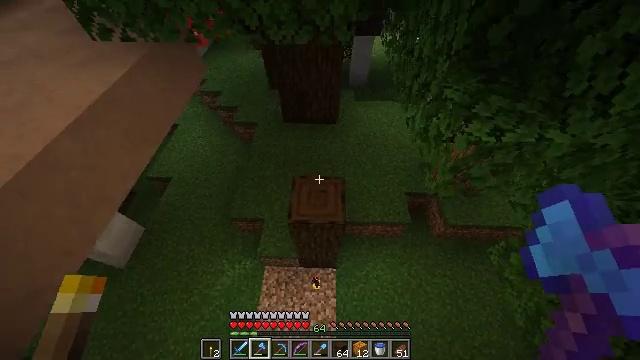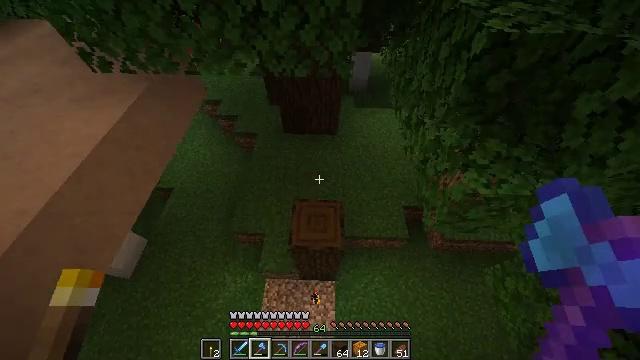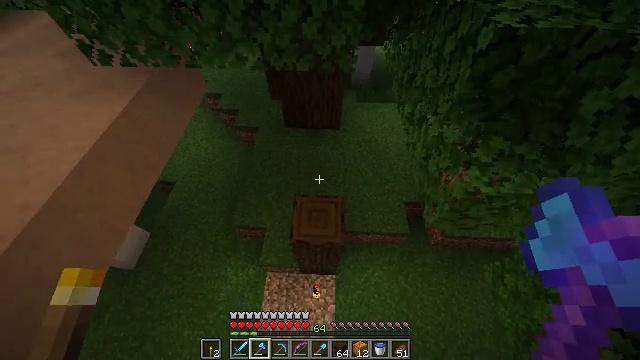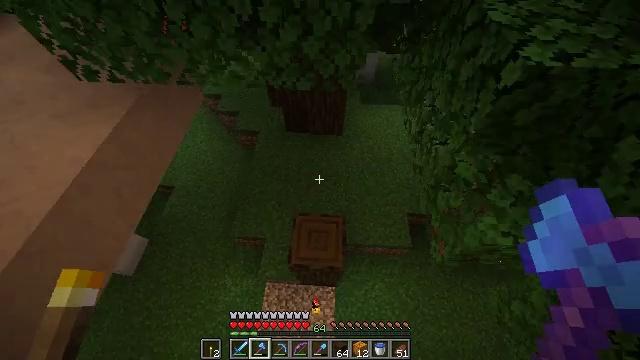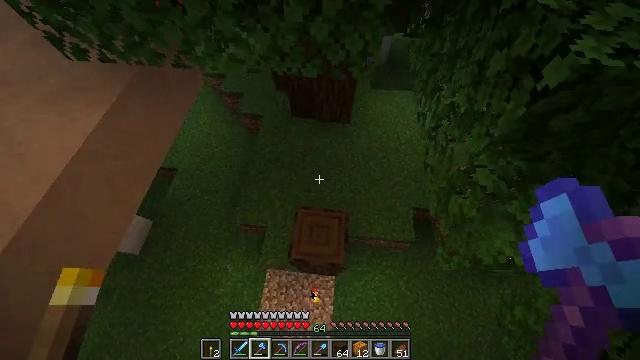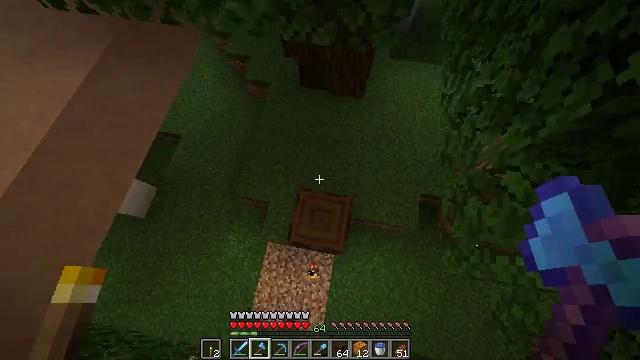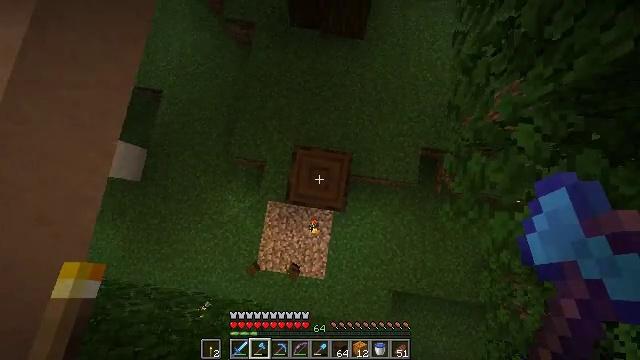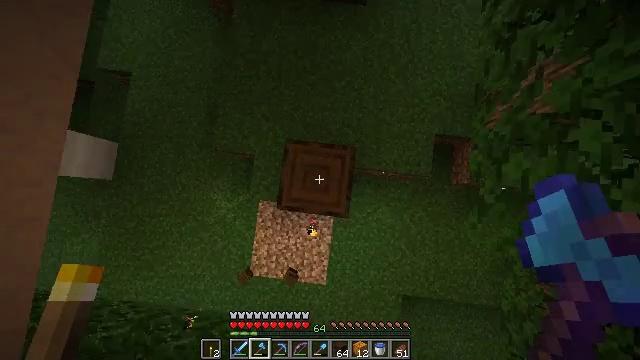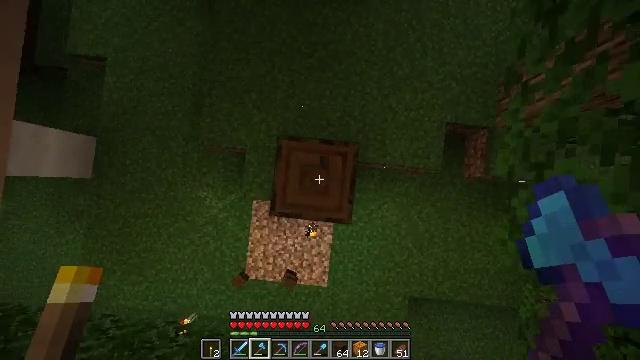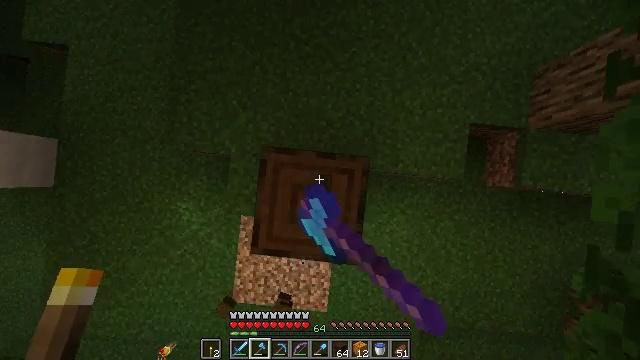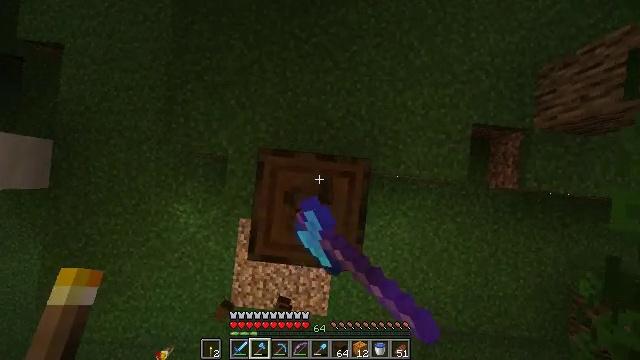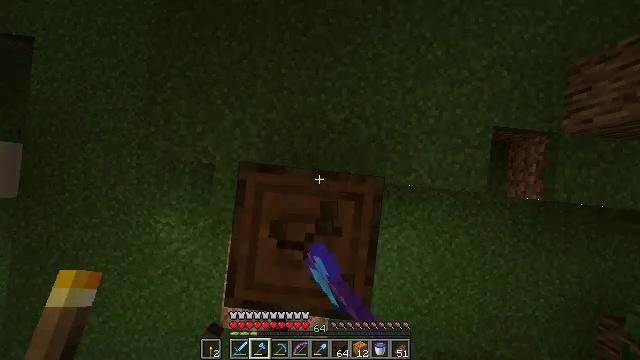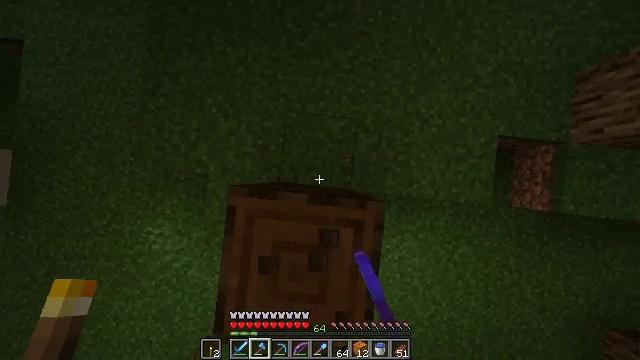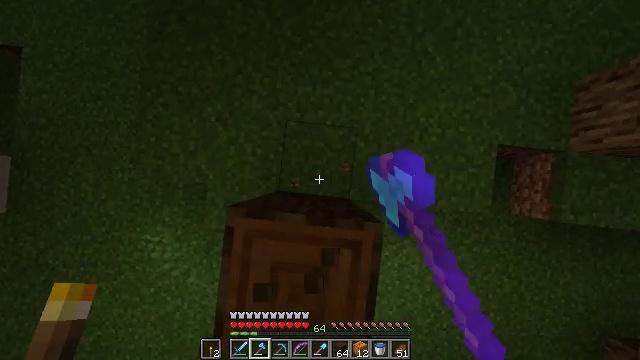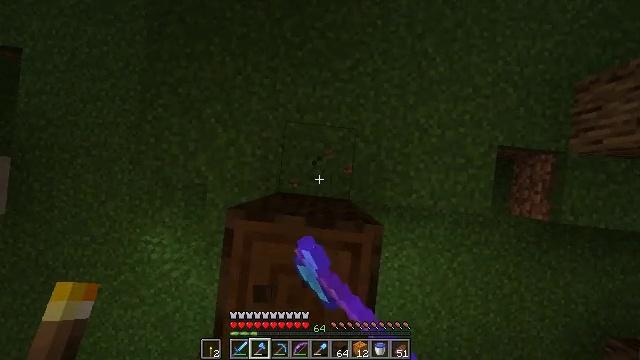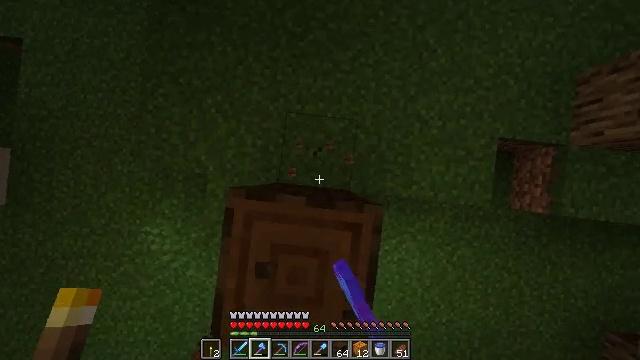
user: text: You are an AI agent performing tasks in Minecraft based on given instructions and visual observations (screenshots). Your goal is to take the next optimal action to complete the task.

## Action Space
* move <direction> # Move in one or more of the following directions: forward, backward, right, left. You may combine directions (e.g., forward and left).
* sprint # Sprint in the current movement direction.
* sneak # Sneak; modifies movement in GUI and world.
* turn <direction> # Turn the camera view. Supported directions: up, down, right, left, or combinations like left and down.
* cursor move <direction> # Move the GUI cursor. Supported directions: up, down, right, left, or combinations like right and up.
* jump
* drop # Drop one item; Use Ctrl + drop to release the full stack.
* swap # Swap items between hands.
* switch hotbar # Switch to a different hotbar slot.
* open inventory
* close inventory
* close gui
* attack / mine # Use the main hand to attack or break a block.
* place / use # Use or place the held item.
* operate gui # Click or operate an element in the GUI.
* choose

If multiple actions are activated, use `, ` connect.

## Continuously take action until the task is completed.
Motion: motion action
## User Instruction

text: Mine the dark oak log from a tree.
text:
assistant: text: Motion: move forward, sprint, turn down
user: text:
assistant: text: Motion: move forward, sprint, turn down
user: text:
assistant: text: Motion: move forward, sprint, turn down
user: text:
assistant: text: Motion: move forward, sprint, turn left and down
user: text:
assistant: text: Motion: turn left and down
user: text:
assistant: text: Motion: turn right and down
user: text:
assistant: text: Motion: turn right and down
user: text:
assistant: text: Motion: turn down, attack / mine
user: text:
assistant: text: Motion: turn down, attack / mine
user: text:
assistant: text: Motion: attack / mine
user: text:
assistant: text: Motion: attack / mine
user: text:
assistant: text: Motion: attack / mine
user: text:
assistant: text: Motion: attack / mine
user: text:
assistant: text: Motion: move back, attack / mine
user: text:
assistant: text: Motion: move back, attack / mine
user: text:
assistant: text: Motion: move back, attack / mine
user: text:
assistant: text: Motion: attack / mine
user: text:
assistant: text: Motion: attack / mine
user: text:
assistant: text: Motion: attack / mine
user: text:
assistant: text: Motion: attack / mine
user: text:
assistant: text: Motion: move back, attack / mine
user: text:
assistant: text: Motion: move back, attack / mine
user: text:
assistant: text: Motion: move back, attack / mine
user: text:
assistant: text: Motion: attack / mine
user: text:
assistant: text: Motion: attack / mine